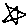
Label: star